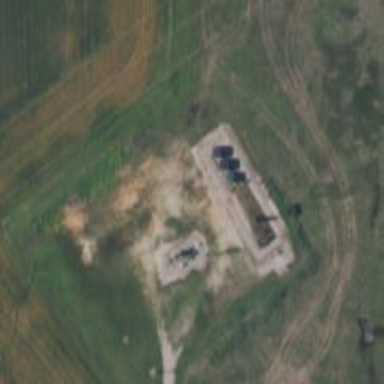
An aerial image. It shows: Petroleum well.